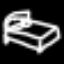
Label: bed